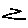
Label: zigzag